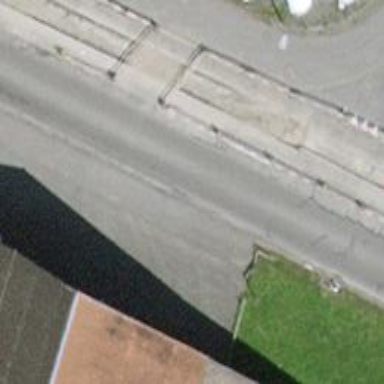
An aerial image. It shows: Platform for public transport. The platform is located by the road.